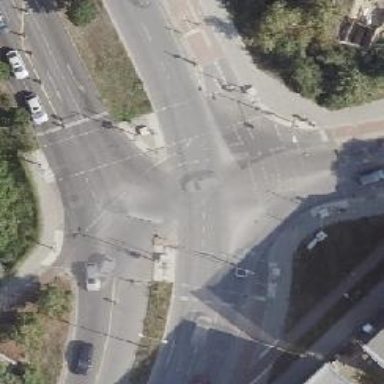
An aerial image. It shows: Asphalt cycleway with separate sidewalk. There is crossing with traffic signals for both cyclists and pedestrians.